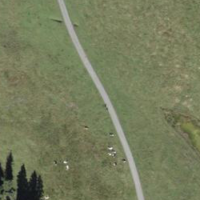
EUNIS habitat code: 24
Species observed at this site:
Geum montanum